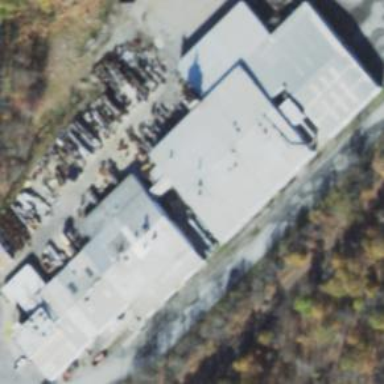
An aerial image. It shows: Manufacturing building.